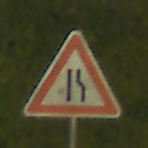
Verkehrszeichen: EinseitigVerengteFahrbahnRechts
Umgebung: Outdoor, Urban
Tageszeit: Night
Wetter: PartlyCloudy
Licht: Artificial
Jahreszeit: NotSpecified
Kontrast: HighContrast